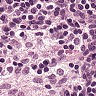
Metastatic tissue present: no